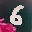
Label: 6